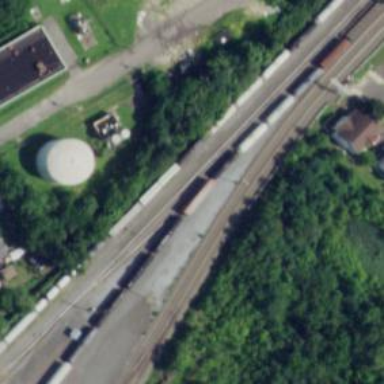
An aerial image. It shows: Railway yard in service.